Interaction volume radius: 5 \u00c5
Interaction volume height: 15 \u00c5
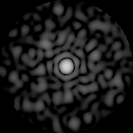
Disorder parameter: 0.8166